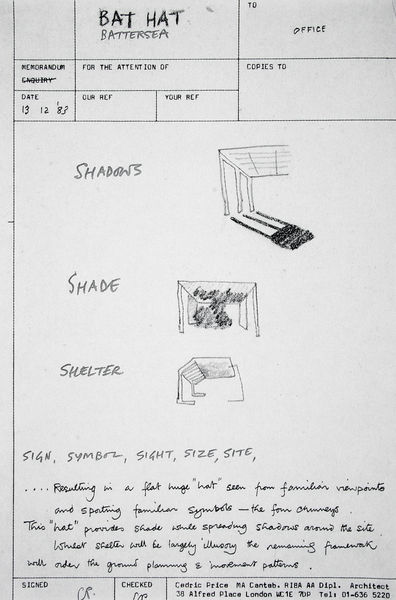
Titel: "Bat Hat", Entwurf für die Umgestaltung des Battersea-Kraftwerks in London - Skizzierung der wesentlichen Entwurfselemente
Künstler: Cedric Price
Schlagwörter: schatten, weiß, grau, licht, pfeiler, schwarz, skizze, säulen, zeichnung, dach, gebäude, architektur, blatt, schrift, bilder, papier, studie, grafik, graphik, linien, unterstand, seite, schwarzweiß, text, entwurf, konstruktion, plan, register, block, vorlage, skizzen, englisch, handschrift, piktogramme, zeichnungen, maße, einteilung, rubriken, plankopf